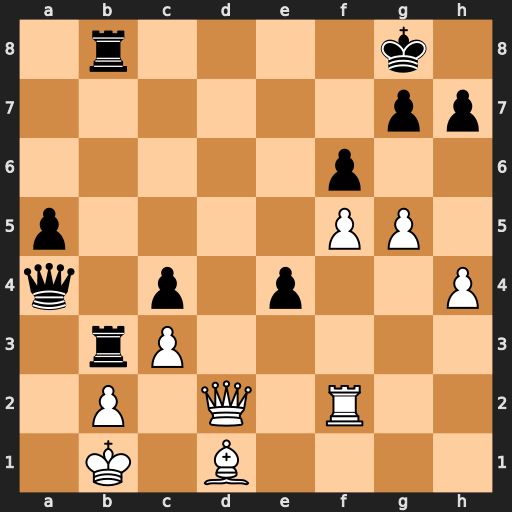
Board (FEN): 1r4k1/6pp/5p2/p4PP1/q1p1p2P/1rP5/1P1Q1R2/1K1B4
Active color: w
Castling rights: -
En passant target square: -
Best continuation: Qd5+ Kh8 gxf6 gxf6 Qd6 R3b6 Qxb8+ Rxb8 Bxa4